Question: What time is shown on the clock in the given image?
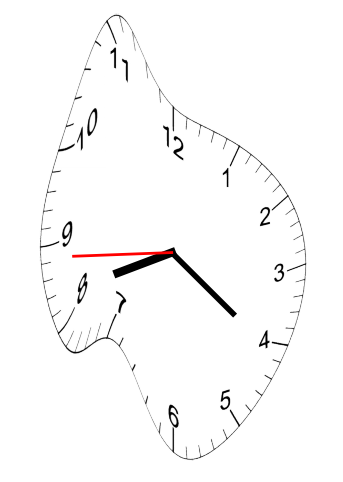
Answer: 08:20:44